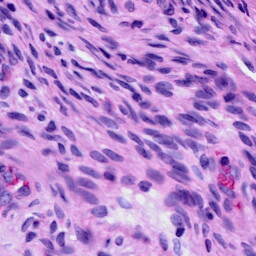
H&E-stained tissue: Cervix